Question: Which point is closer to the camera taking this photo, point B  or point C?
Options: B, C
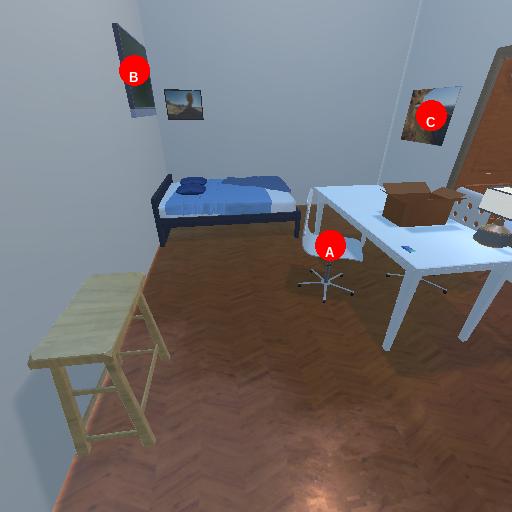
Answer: B